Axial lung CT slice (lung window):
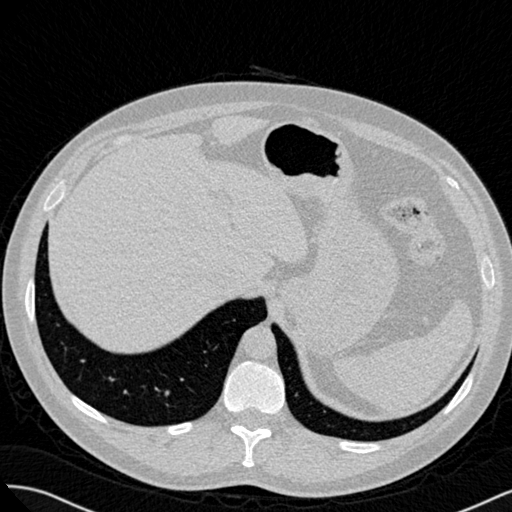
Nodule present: no